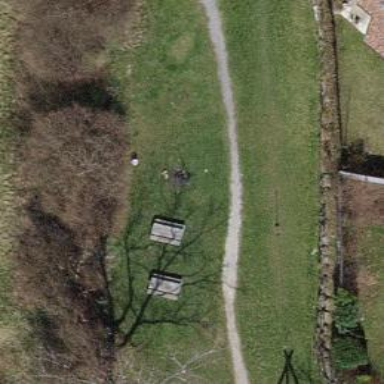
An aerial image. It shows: Picnic table located in leisure land area.